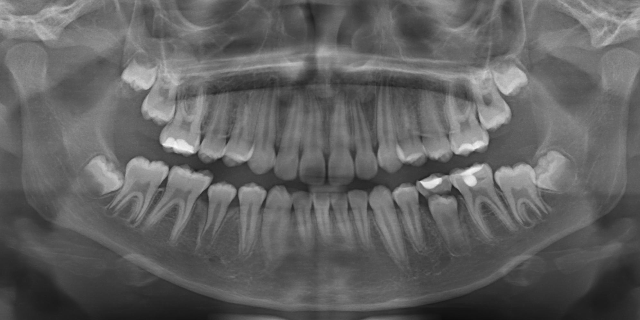
adult